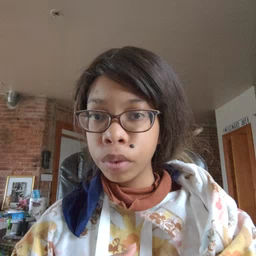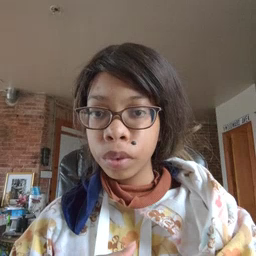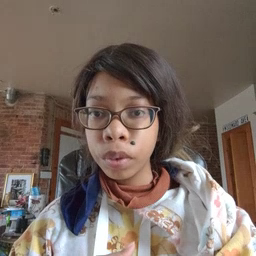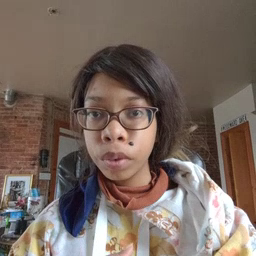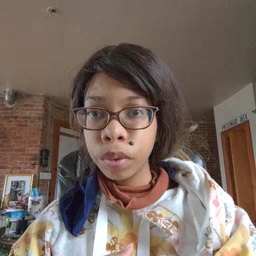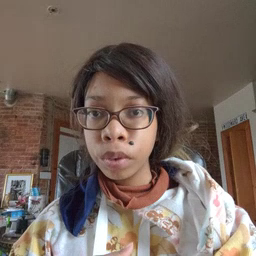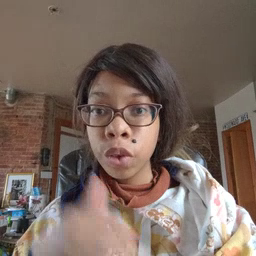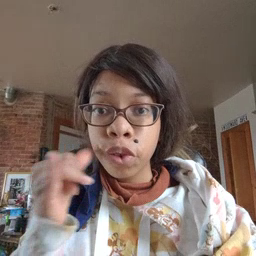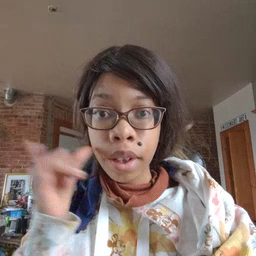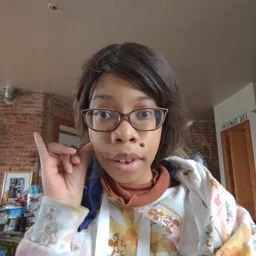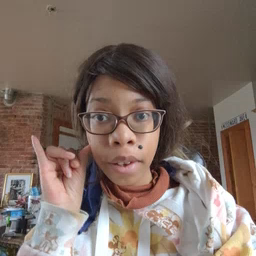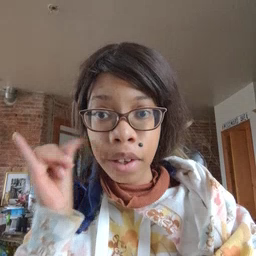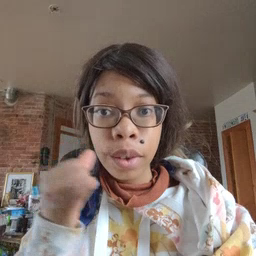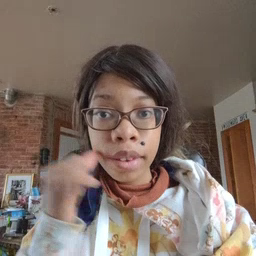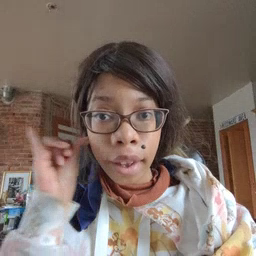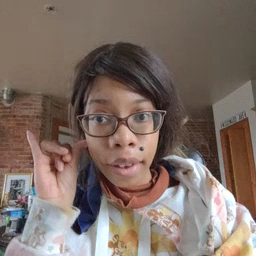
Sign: yesterday